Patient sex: M
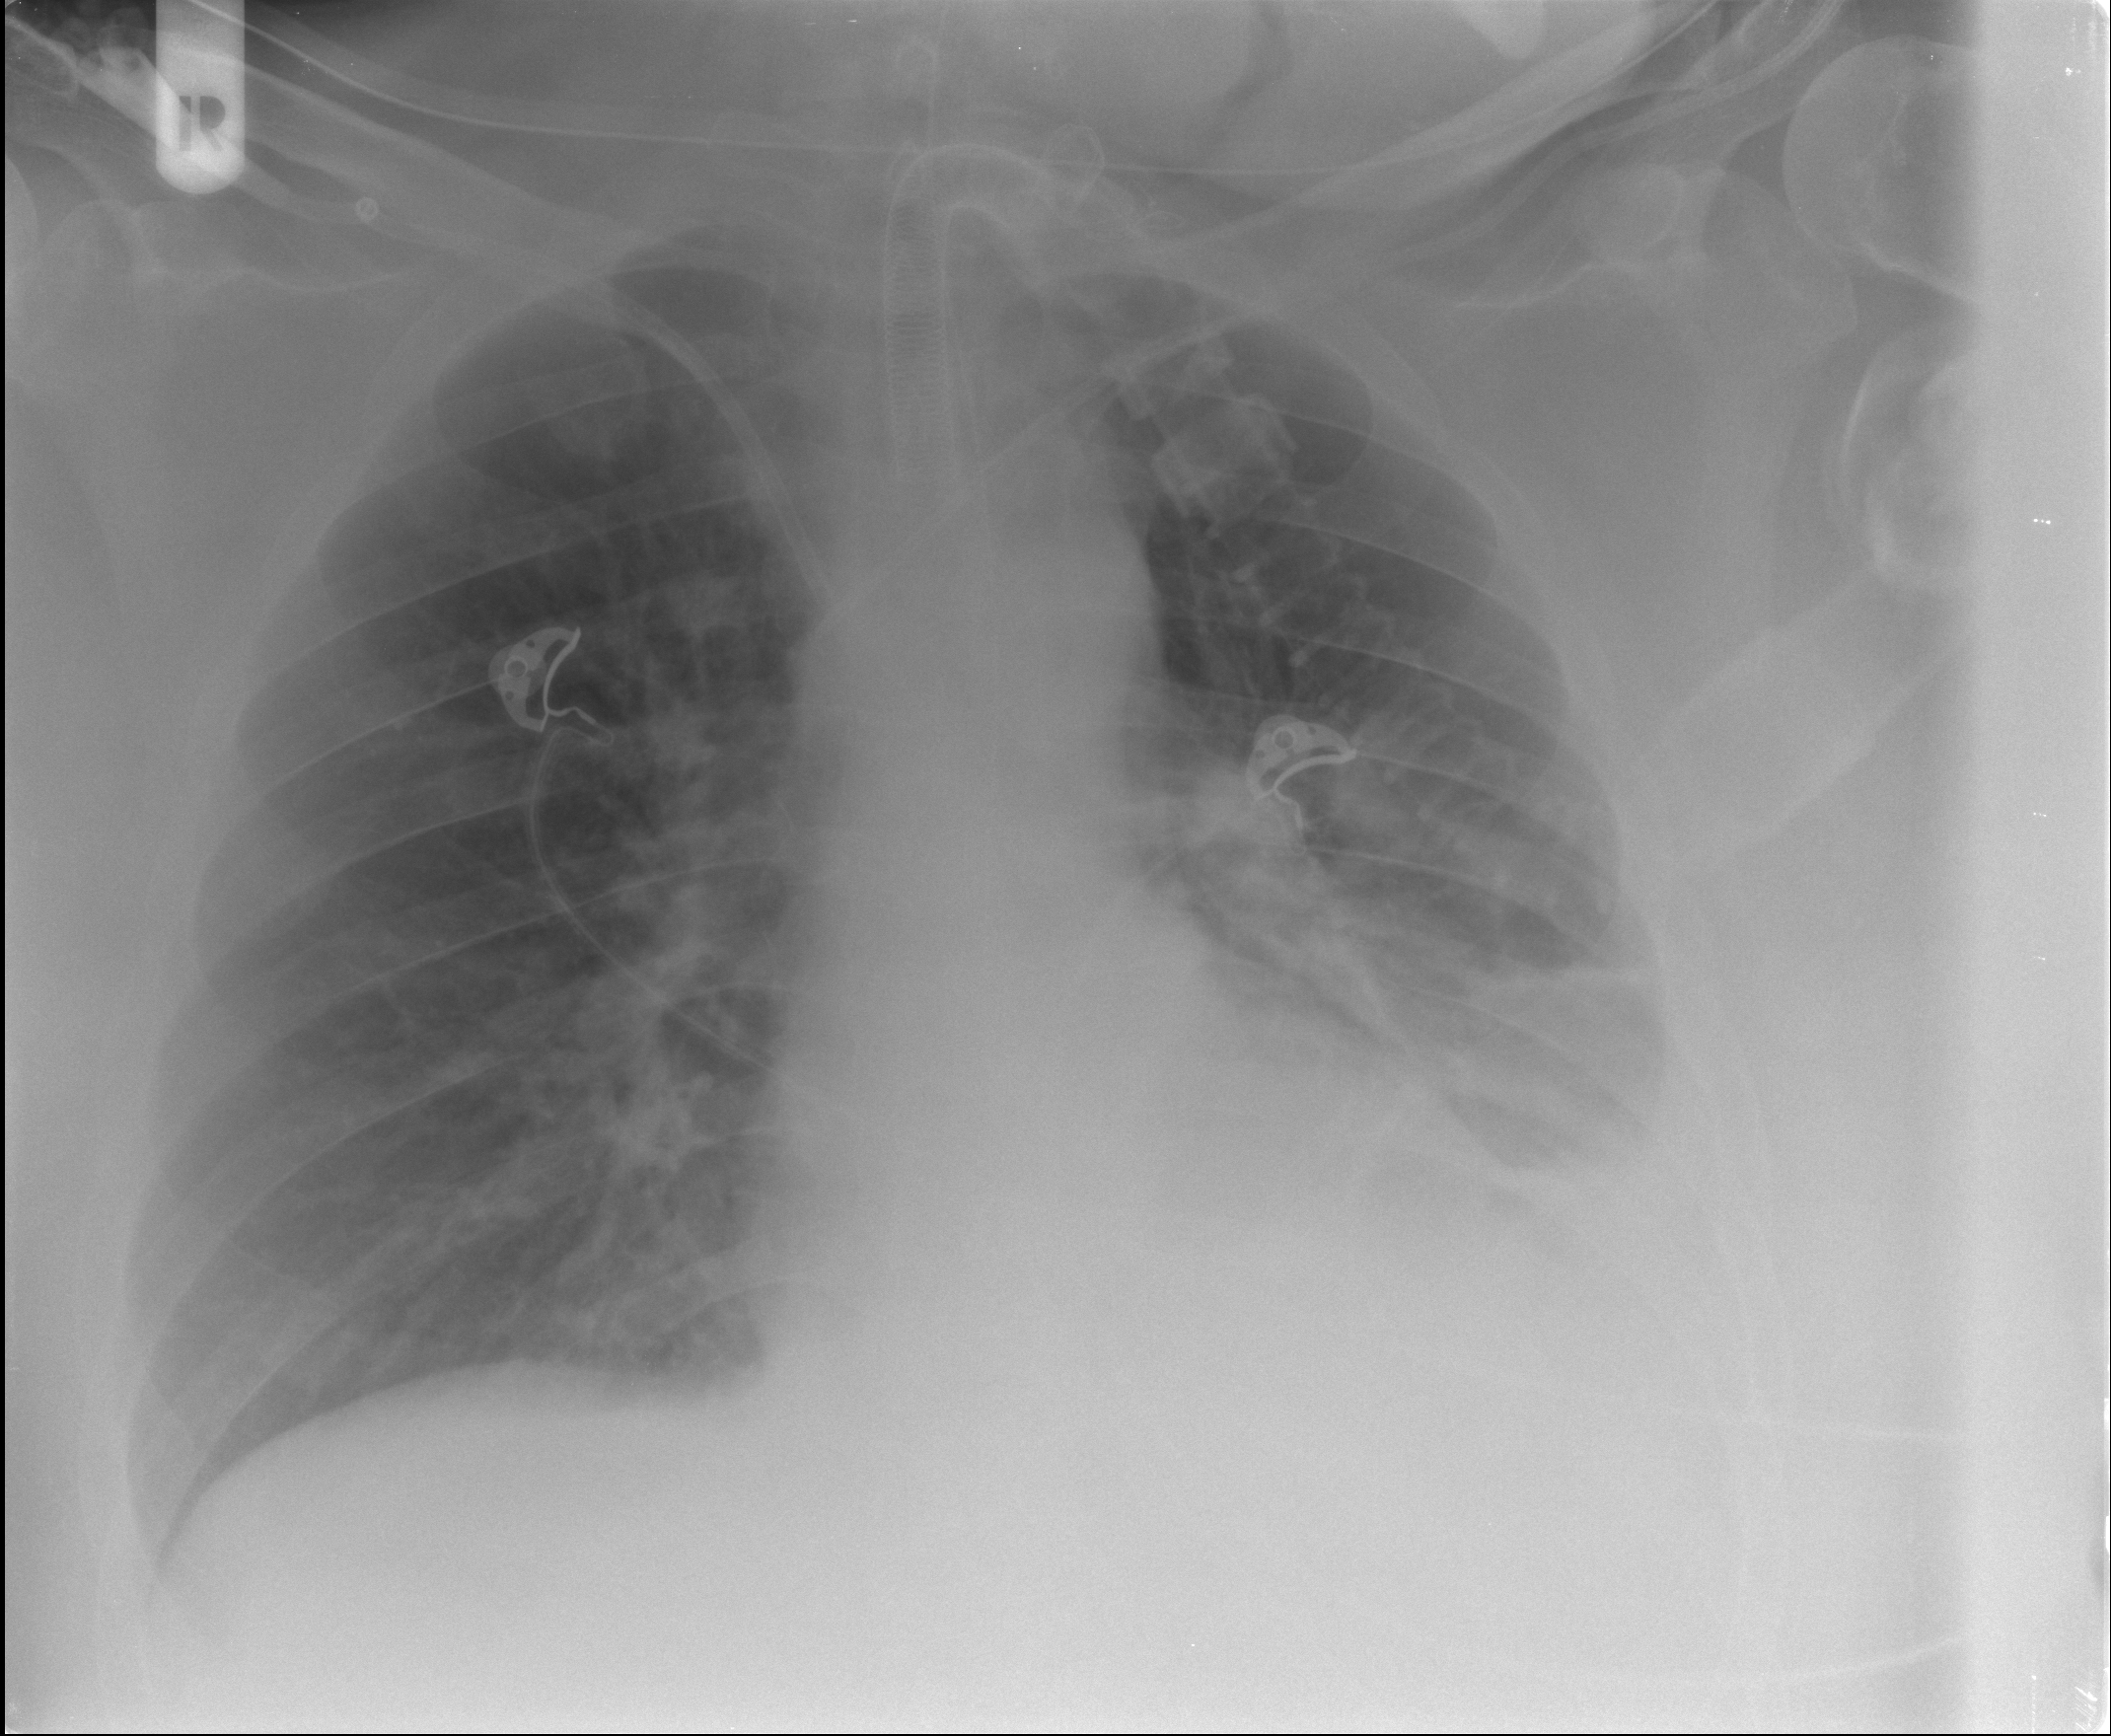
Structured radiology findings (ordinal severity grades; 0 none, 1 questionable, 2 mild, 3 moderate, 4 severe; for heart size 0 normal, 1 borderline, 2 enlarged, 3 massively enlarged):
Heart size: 0
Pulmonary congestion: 1
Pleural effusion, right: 0
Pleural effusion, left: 2
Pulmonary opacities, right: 0
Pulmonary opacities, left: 0
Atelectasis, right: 0
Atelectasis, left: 2